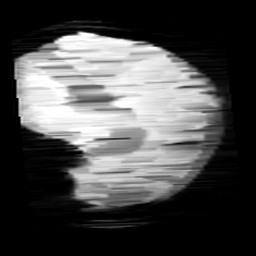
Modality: minIP
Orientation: sagittal
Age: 11
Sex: female
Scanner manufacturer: siemens
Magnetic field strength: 3 T
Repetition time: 0.027 s
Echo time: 0.02 s